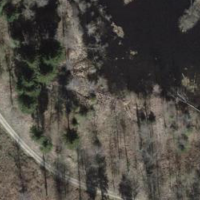
EUNIS habitat code: 44
Species observed at this site:
Stachys sylvatica
Tussilago farfara